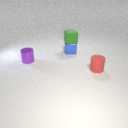
small blue metal cube to the left of small red rubber cylinder